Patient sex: M
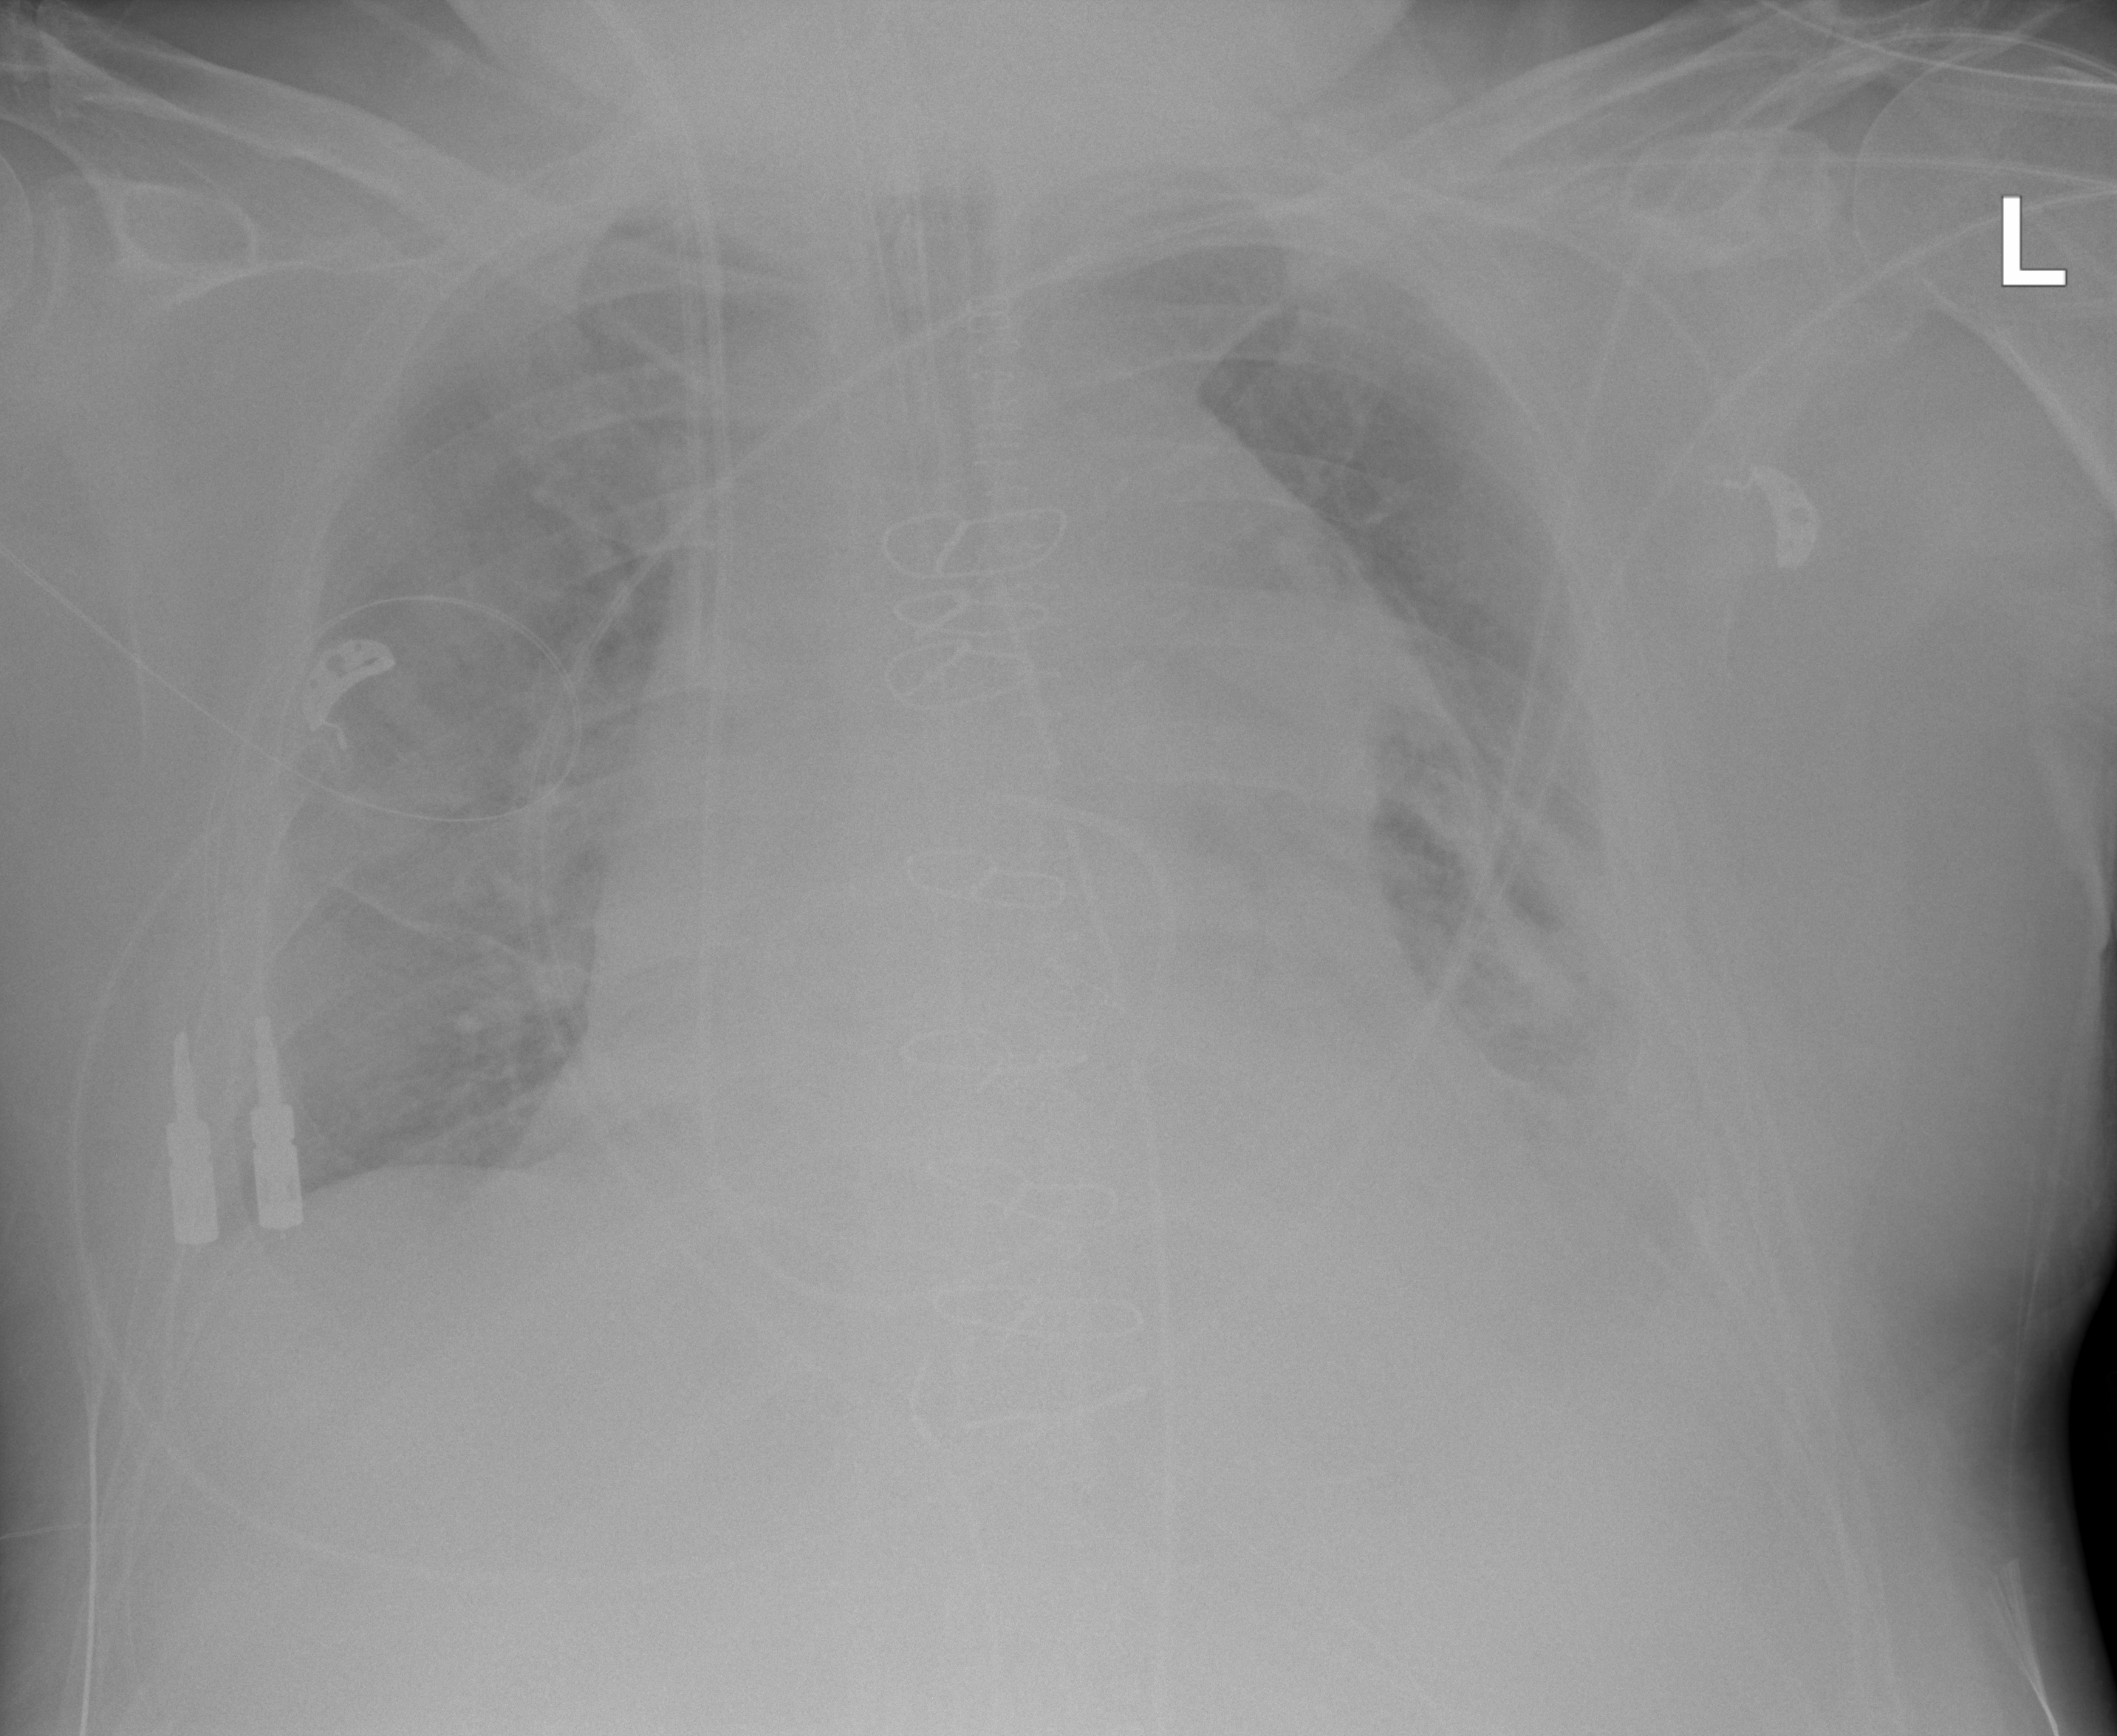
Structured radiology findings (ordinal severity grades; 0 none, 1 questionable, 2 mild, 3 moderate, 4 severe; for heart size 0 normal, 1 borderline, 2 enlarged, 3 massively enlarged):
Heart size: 3
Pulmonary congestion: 2
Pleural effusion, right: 2
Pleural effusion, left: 2
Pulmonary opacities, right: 0
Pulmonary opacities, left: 2
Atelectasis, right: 2
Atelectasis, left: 3